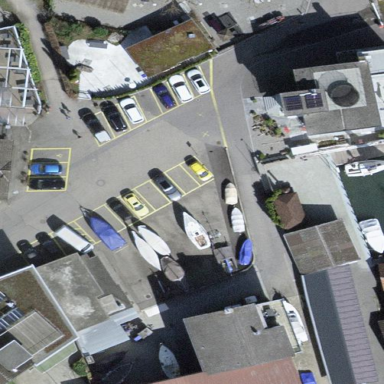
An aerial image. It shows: Boat storage facility.